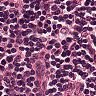
Metastatic tissue present: no